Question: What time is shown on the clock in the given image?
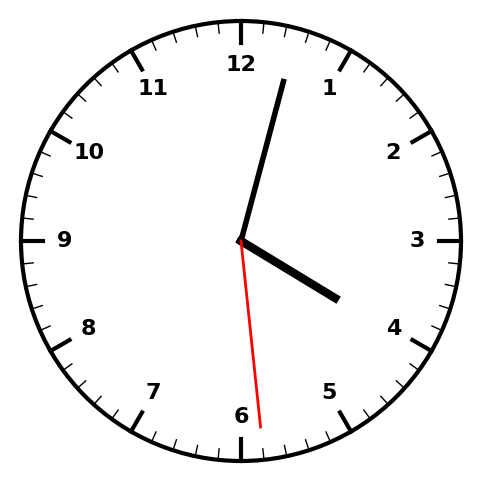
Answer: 04:02:29